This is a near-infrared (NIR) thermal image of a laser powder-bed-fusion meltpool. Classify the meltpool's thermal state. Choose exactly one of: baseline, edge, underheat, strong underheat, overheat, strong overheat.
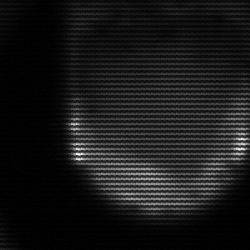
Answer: edge